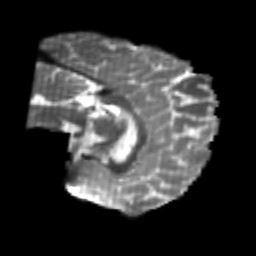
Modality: T2w
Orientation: sagittal
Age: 23
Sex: male
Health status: healthy
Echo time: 0.074 s